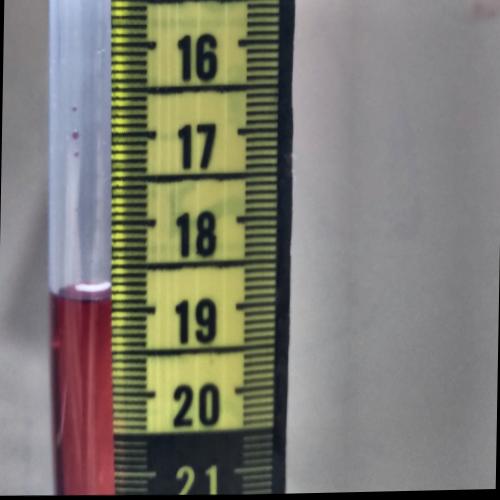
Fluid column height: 18.9 cm